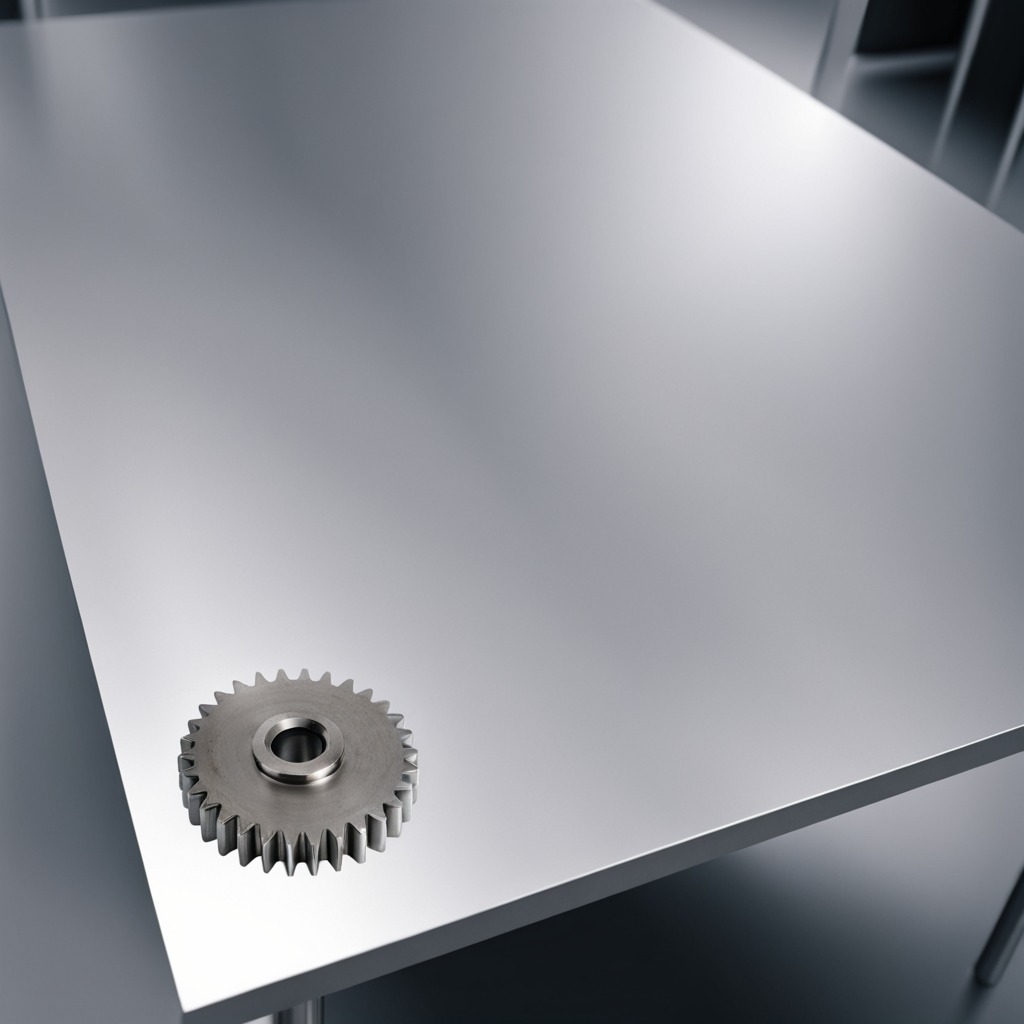
A steel gear with teeth is lying on the stainless steel table in a high-end prototyping lab.